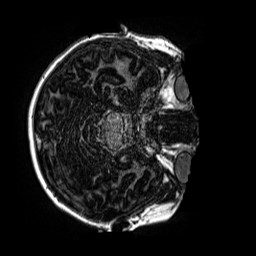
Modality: MP2RAGE
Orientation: axial
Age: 10
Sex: male
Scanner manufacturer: siemens
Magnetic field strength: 3 T
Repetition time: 4 s
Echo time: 0.00299 s